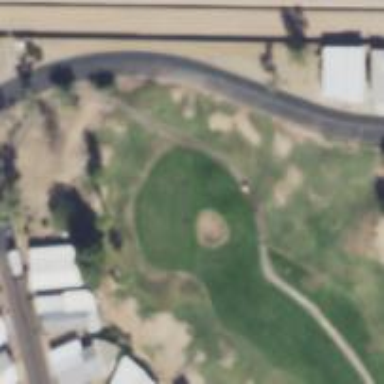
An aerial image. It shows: Golf hole.